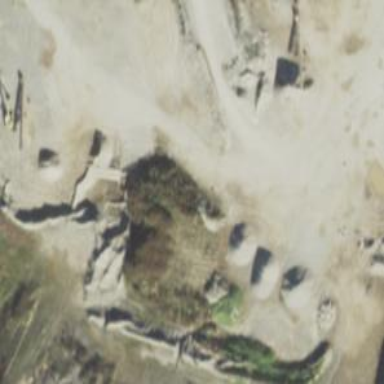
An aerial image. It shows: Quarry area.